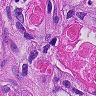
Metastatic tissue present: yes